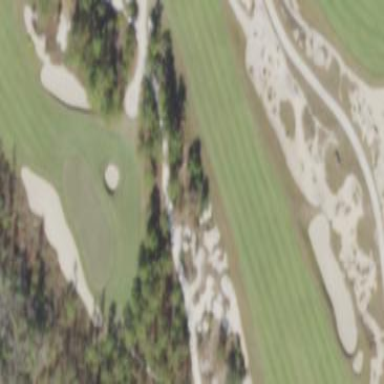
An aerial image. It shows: Rough area in golf course.